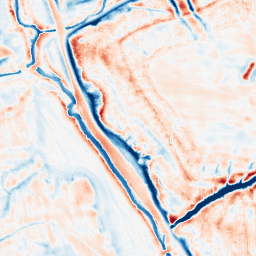
Category: edge_preserving
Decomposition family: bilateral
Decomposition parameters: d: 21
sigma_color: 50
sigma_space: 50
Upsampling method: fft_zeropad
Upsampling parameters: scale: 2
Upsampling scale: 2